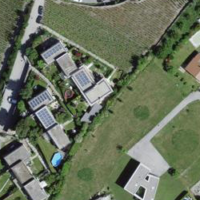
EUNIS habitat code: 54
Species observed at this site:
Salvia pratensis